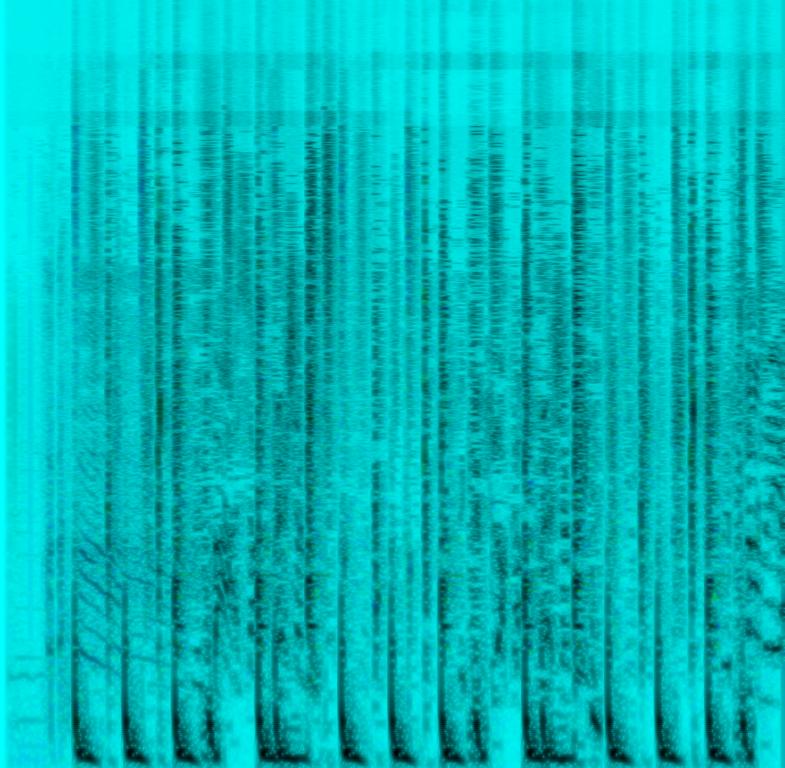
This reggae song features a male voice singing the main melody. This is accompanied by percussion playing a reggae beat. The bass plays a single note on the fourth count of each bar. There are no other instruments in this song. This song can be played in a club as a dance song.